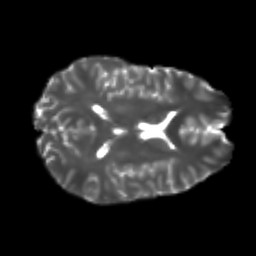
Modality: T2w
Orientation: axial
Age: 20
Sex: male
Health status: healthy
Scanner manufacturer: philips
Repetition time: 7.476 s
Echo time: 0.08753 s